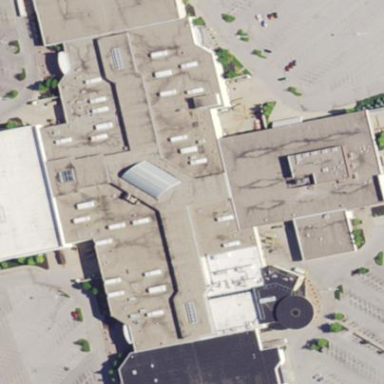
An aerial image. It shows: Retail building.